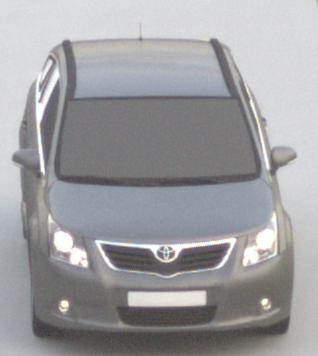
Make: Toyota
Model: Avensis 1.6
Detailed model: Avensis (T27) Notch Back
Model produced from: 2009/01
Model produced until: 2010/08
Doors: 4
Color: gray
Road condition: dry road
Daytime: sunrise or sunset
Contrast: low contrast